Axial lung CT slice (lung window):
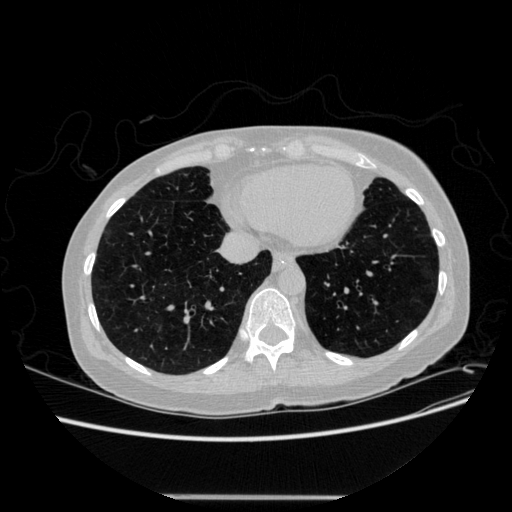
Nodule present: no